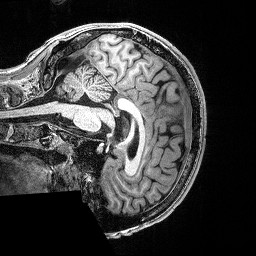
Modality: T1w
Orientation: sagittal
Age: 23
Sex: male
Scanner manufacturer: siemens
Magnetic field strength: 3 T
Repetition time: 2.53 s
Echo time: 0.0033 s